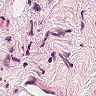
Metastatic tissue present: no